Question: Im trying to implement a system like the class diagram below.
I would like to define... an interface, a base class that implements part of the interface, and child classes that implement the rest of the interface.
Is there a way I can do this? I tried this in C# but the compiler complains that the base class does not fully implement the interface.
If possible I would like a solution that would work for C# and PHP

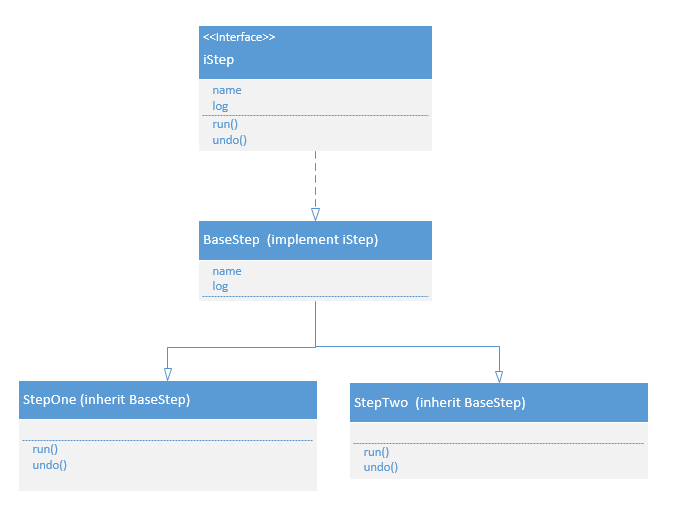
Answer: The solution, which works both in C# and PHP, is to make both the base class and the methods you are not implementing in it 'abstract'. Here's the PHP version:
'''
interface IStep
{
public function name();
public function log();
public function run();
public function undo();
}
abstract class BaseStep implements IStep
{
public function name() {}
public function log() {}
abstract public function run();
abstract public function undo();
}
'''
Specifically in PHP you also have the option of using a <URL> instead of a base class. That doesn't seem to be good design in this case, but it can come in handy:
'''
trait BaseStep
{
public function name() {}
public function log() {}
}
class StepOne implements IStep
{
use BaseStep;
public function run() {}
public function undo() {}
}
'''